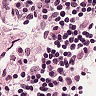
Metastatic tissue present: no